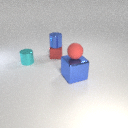
small red metal cube below small blue metal cylinder